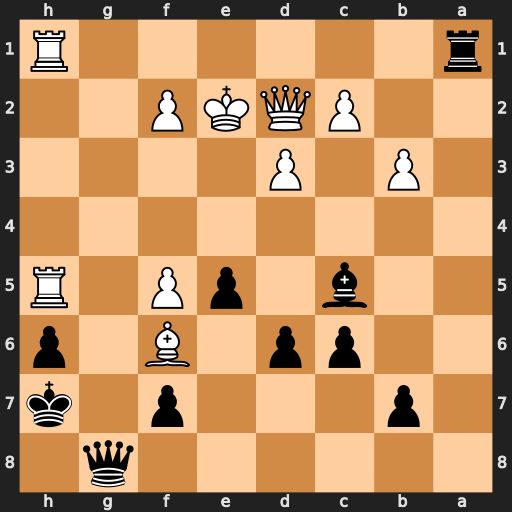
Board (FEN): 6q1/1p3p1k/2pp1B1p/2b1pP1R/8/1P1P4/2PQKP2/r6R
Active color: b
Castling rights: -
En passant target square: -
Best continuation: Qg4+ f3 Qg2#